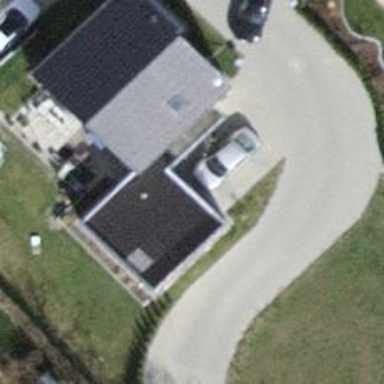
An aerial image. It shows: Garage building.